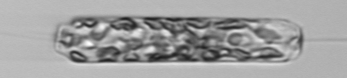
Label: Ditylum_brightwellii